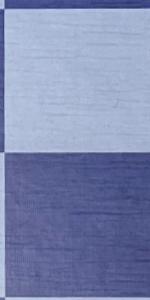
Label: Empty